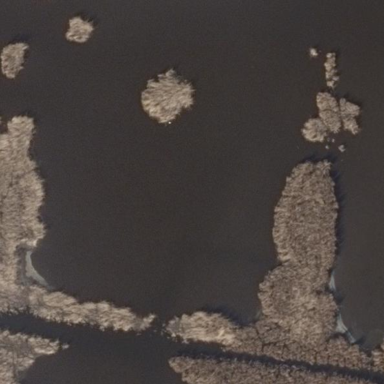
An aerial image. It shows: Wetland area dominated by reedbeds.